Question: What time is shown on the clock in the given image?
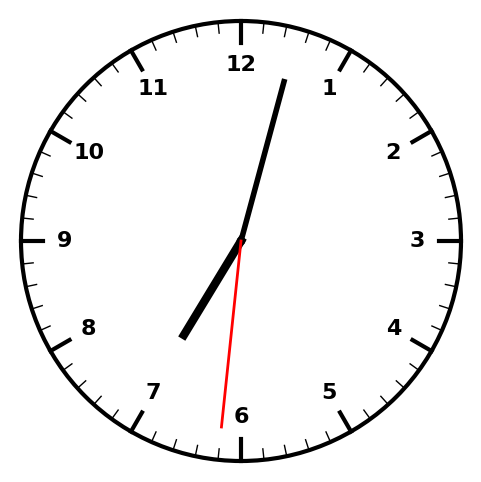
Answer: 07:02:31